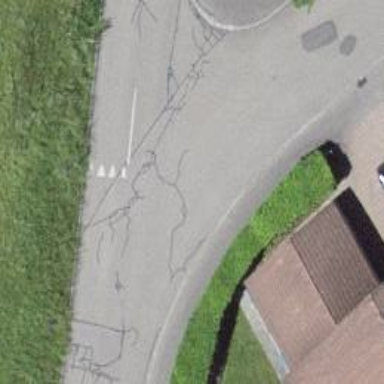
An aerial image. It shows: Residential road with sidewalk on the left.